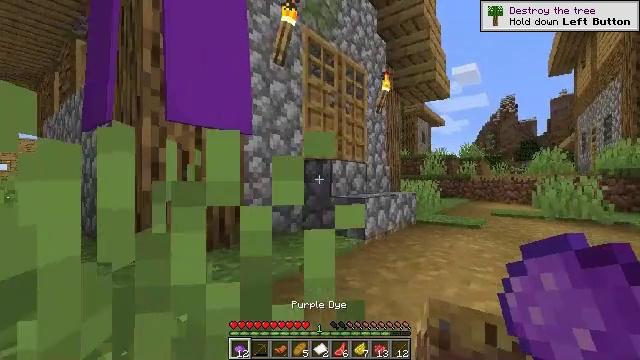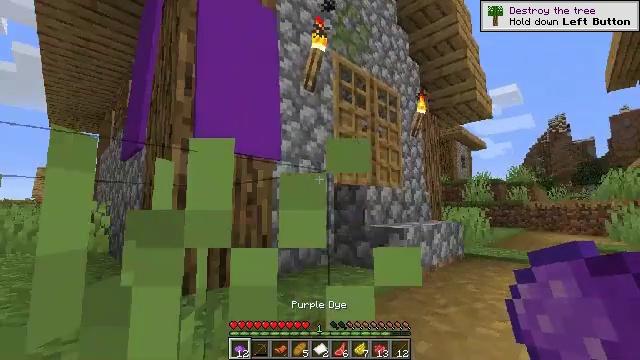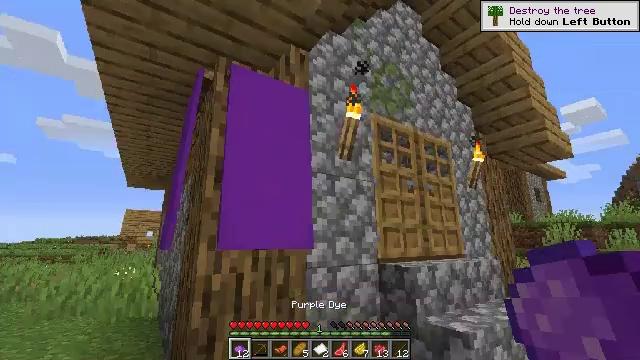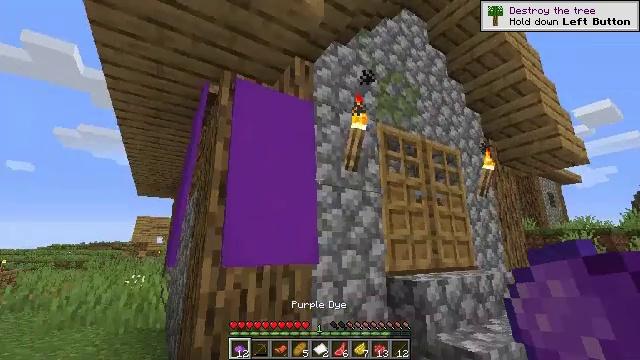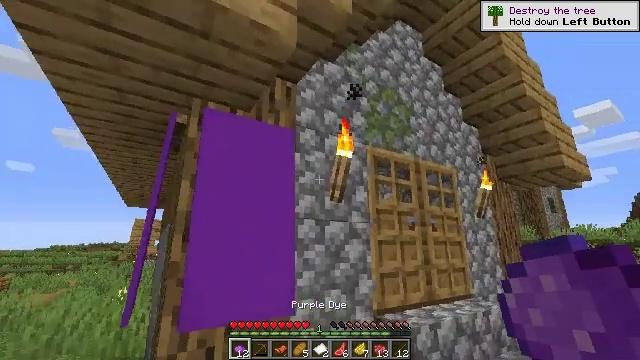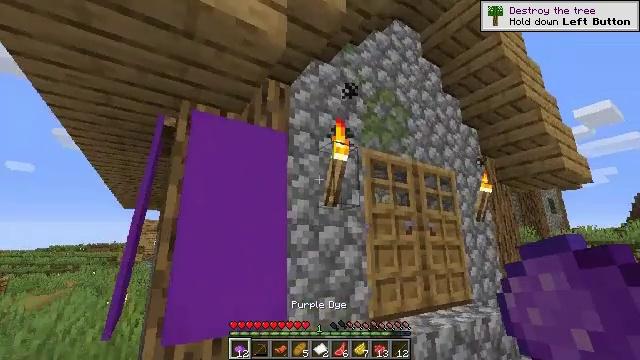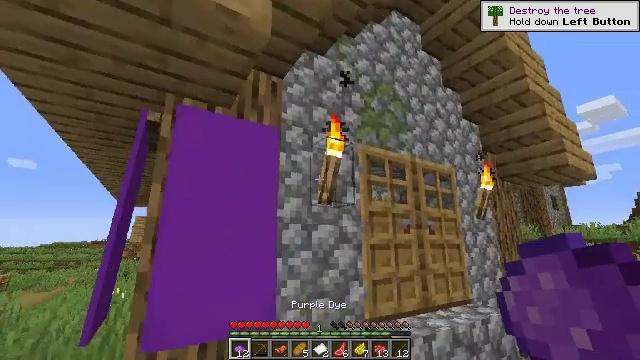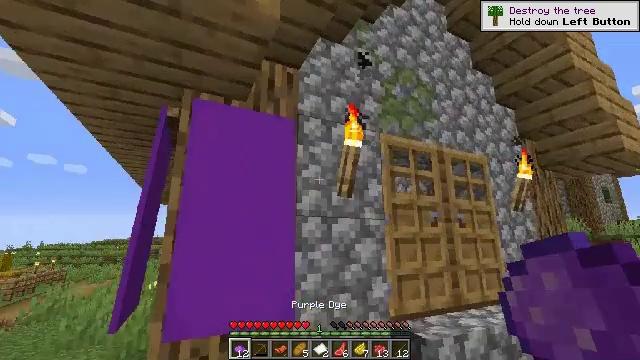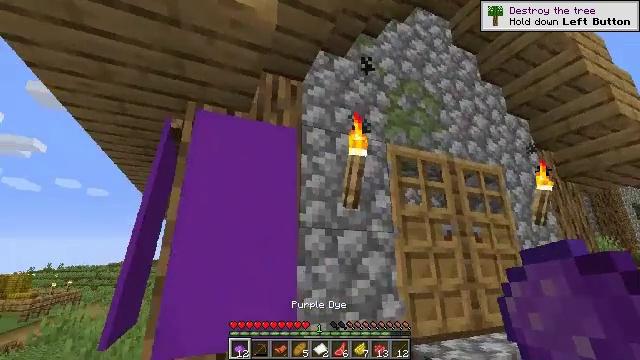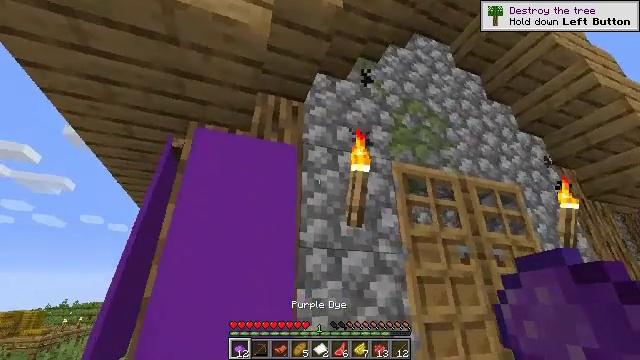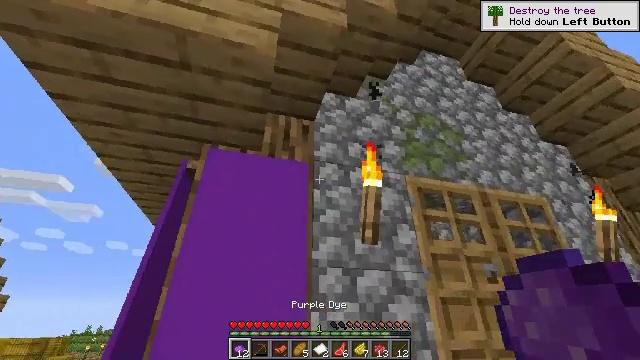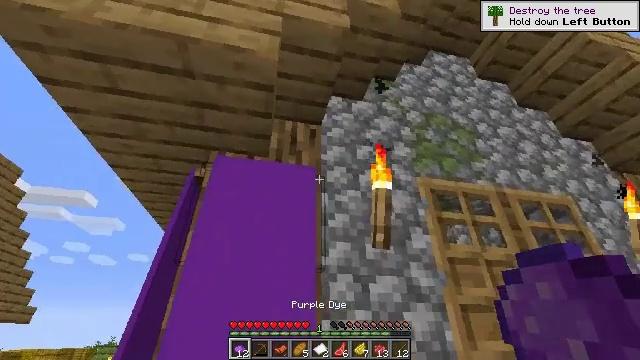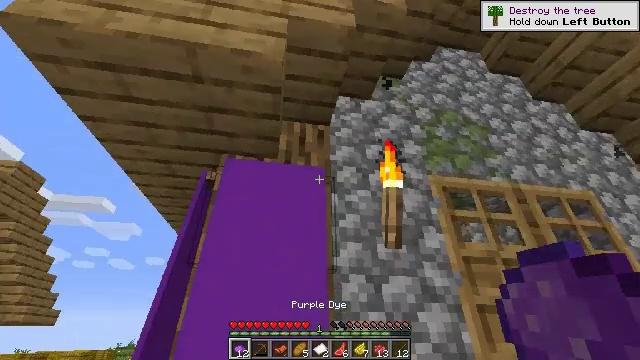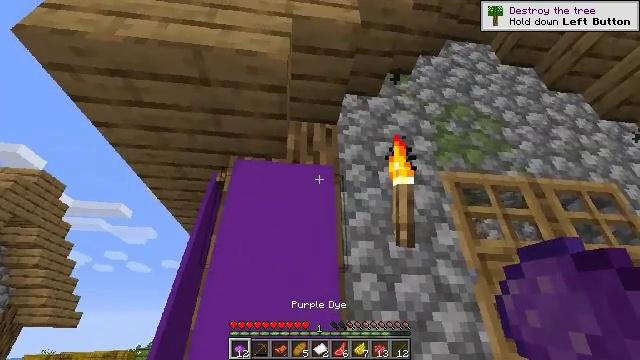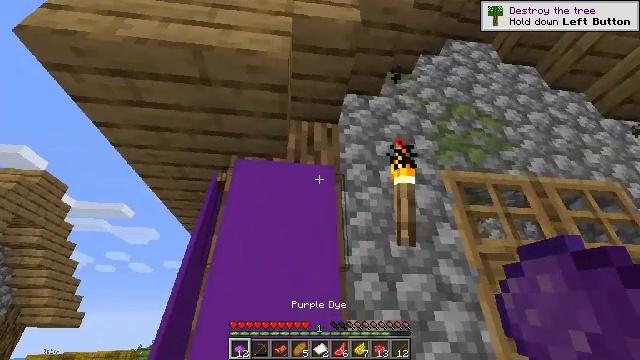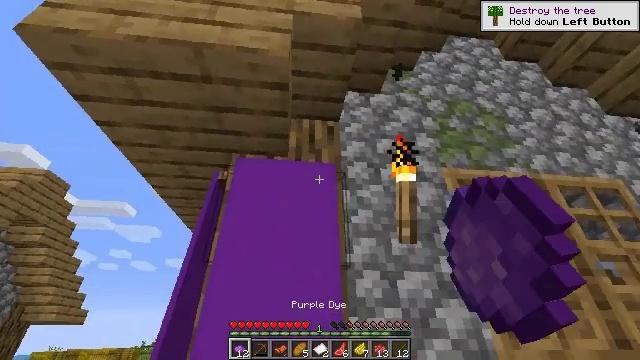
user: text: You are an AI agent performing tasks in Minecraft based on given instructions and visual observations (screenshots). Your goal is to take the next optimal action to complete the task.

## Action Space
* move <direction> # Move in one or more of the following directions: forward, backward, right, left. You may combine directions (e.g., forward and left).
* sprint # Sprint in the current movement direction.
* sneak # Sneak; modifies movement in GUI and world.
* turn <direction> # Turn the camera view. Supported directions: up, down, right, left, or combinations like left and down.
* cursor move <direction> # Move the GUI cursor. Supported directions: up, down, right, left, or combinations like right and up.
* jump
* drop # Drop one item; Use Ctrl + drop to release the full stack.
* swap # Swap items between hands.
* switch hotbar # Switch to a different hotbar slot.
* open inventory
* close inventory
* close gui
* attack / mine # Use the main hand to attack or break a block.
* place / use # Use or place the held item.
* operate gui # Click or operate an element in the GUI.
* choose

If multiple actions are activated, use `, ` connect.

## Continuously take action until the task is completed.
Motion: motion action
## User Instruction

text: Mine the purple wall banner from the wall.
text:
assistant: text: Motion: move forward, turn left and up, jump
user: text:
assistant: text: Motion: move forward, turn left and up, jump
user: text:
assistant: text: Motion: move forward, turn left and up, jump
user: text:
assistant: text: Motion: move forward
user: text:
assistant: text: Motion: move forward
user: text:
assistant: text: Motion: move forward
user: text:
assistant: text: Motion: move forward, turn left
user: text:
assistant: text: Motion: move forward, turn left and up
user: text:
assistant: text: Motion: turn left and up
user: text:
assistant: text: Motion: turn left and up
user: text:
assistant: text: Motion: turn left and up
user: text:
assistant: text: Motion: turn left
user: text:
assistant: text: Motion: turn left
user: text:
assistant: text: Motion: attack / mine
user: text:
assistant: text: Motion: attack / mine
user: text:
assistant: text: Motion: attack / mine
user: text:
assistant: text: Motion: attack / mine
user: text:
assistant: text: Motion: turn left and down, attack / mine
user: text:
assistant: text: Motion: attack / mine
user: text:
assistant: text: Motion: attack / mine
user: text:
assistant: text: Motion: attack / mine
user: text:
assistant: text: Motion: attack / mine
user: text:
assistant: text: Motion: move forward, attack / mine
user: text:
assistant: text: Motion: move forward, attack / mine
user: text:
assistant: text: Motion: move forward, attack / mine
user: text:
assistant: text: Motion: attack / mine
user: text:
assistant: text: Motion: attack / mine
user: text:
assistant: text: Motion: turn left and up, attack / mine
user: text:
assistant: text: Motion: attack / mine
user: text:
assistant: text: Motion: attack / mine